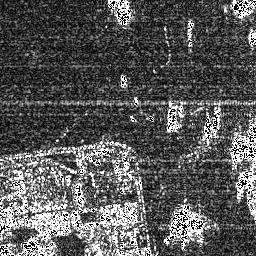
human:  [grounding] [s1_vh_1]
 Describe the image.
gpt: In the satellite image, there is  <ref>1 medium ship </ref> <box>[[40, 0, 52, 10, 0]]</box> located at top,  <ref>1 medium ship </ref> <box>[[64, 38, 71, 52, 0]]</box> located at center.